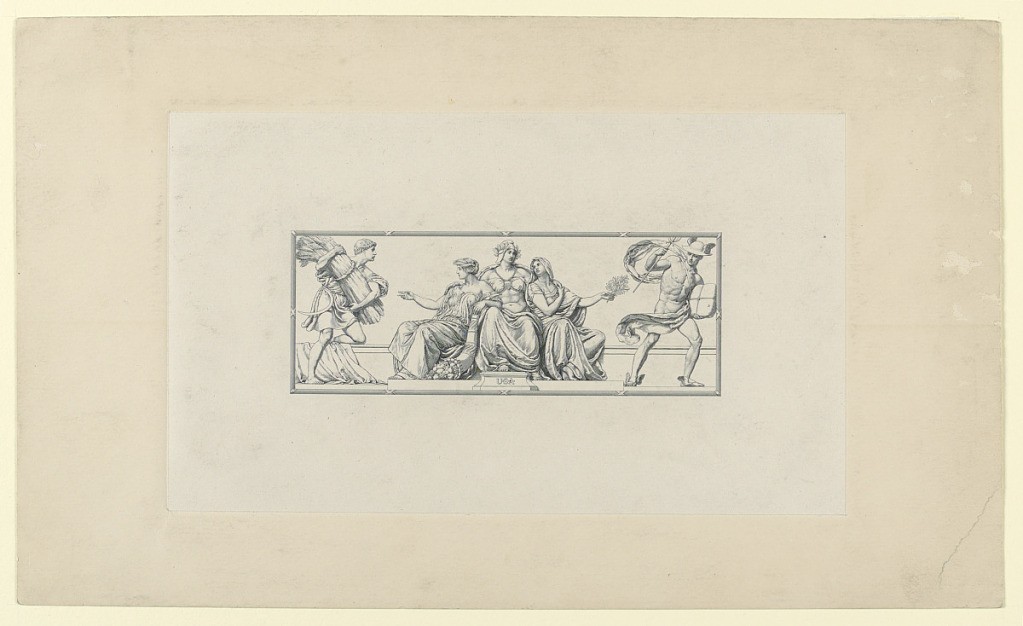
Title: $100 Federal Reserve Note
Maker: Kenyon Cox, American, 1856–1919
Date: ca. 1914
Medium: Engraving in black ink on paper, laid down
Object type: Print
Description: Design for United States bank note. The allegorical figures represent, from left to right: Agriculture, Prosperity, America, Peace, and Commerce.